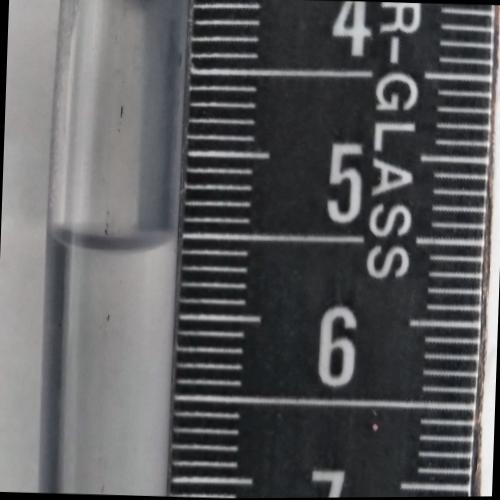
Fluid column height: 5.6 cm